Field crop: maize
Growth stage: 1
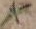
Species: atriplex